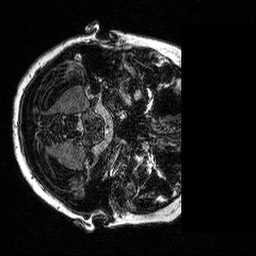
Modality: MP2RAGE
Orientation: axial
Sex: female
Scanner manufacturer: siemens
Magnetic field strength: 3 T
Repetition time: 5 s
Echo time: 0.00292 s